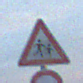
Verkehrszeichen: KinderLinks
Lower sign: Ueberholverbot
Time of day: SunriseSunset
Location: Outdoor (Nature)
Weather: PartlyCloudy
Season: NotSpecified
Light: Natural